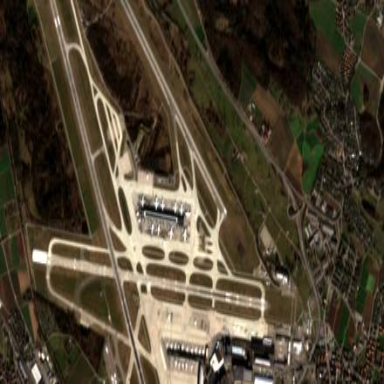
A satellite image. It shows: Image of runway at airport.